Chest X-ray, PA view. Patient: 46 years old, sex F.
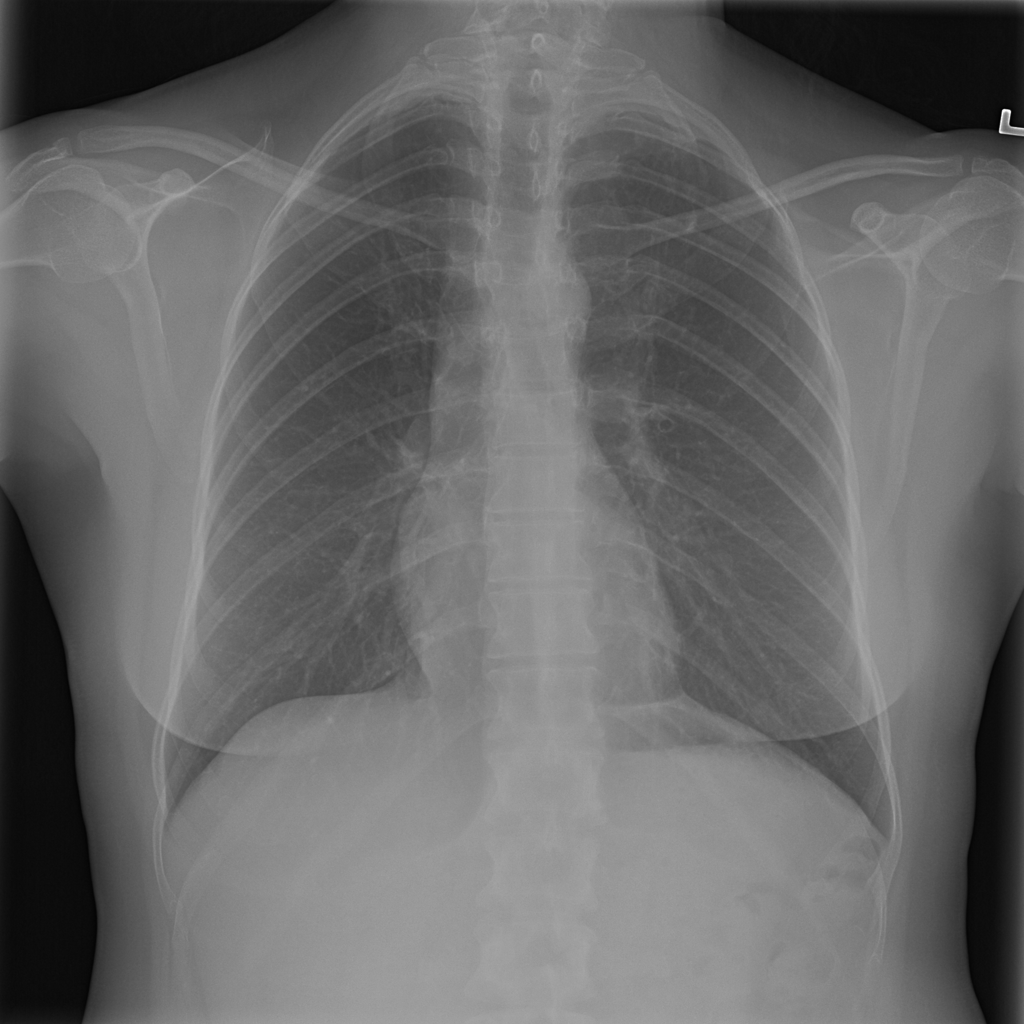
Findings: No Finding